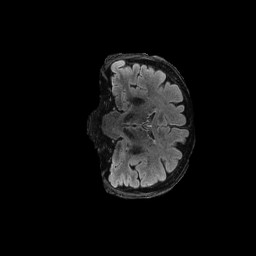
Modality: FLAIR
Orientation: coronal
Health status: ill
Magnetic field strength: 3 T